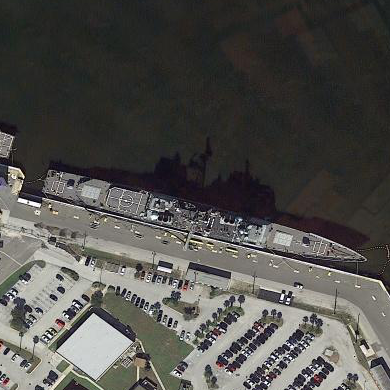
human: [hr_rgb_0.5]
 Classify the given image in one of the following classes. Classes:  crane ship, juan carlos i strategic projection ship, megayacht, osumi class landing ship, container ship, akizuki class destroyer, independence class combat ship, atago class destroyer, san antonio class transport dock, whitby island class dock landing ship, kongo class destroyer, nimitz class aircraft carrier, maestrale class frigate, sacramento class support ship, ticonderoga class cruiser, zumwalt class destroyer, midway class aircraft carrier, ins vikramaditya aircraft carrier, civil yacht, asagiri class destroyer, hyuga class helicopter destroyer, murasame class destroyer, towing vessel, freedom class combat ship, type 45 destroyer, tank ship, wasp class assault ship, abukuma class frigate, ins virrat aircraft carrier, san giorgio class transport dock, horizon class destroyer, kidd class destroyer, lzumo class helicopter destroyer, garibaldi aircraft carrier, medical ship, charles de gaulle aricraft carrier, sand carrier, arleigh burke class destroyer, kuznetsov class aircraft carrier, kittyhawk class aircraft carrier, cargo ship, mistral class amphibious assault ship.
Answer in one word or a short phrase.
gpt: Ticonderoga class cruiser